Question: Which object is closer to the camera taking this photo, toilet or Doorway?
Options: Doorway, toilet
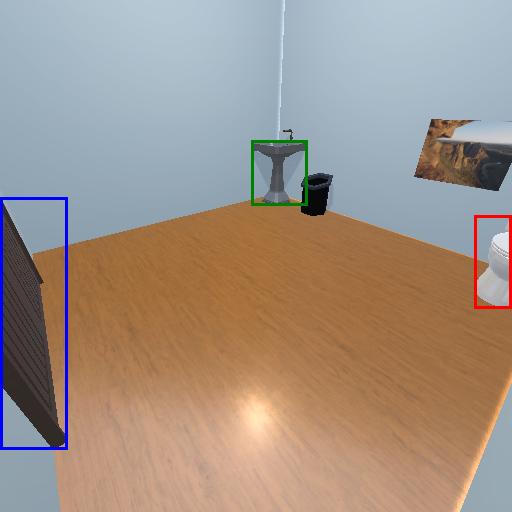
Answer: Doorway